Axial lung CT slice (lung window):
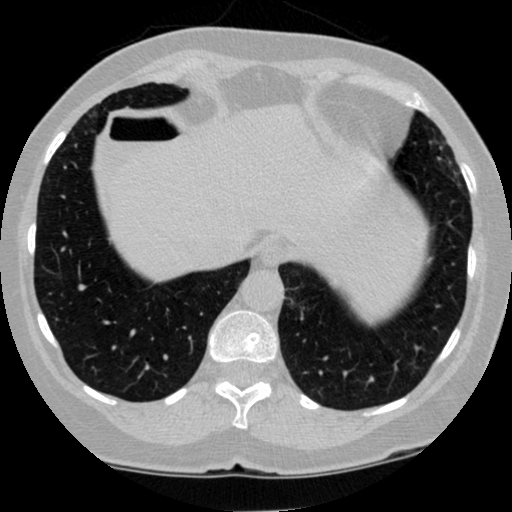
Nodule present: no